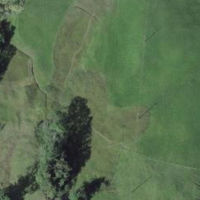
EUNIS habitat code: 24
Species observed at this site:
Pinguicula alpina
Epipactis palustris